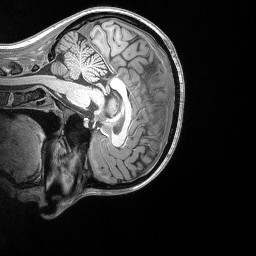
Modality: T1w
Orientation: sagittal
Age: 25
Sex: female
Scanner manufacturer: siemens
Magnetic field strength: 3 T
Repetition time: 2.53 s
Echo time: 0.00164 s